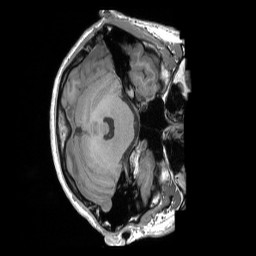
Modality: T1w
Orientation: axial
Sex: male
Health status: ill
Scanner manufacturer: siemens
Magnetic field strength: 3 T
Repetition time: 1.66 s
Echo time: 0.00254 s